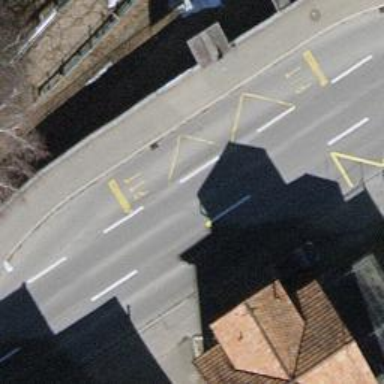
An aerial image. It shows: Public transport stop position.